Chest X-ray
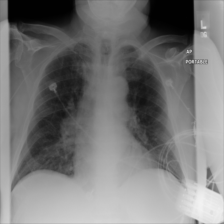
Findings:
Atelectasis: negative
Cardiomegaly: negative
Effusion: negative
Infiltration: positive
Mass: negative
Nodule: negative
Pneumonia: negative
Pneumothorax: negative
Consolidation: negative
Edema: negative
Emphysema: negative
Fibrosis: negative
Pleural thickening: negative
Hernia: negative